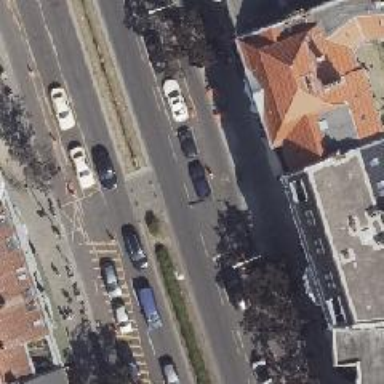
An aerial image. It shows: Unmarked footway crossing with pedestrian island.